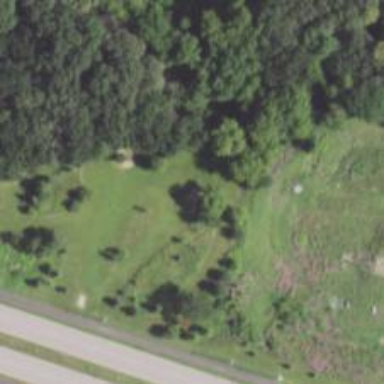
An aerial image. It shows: Fairway of the disc golf course.